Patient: sex F, age 63
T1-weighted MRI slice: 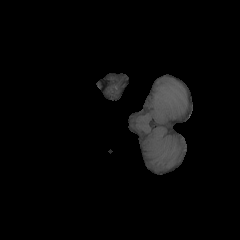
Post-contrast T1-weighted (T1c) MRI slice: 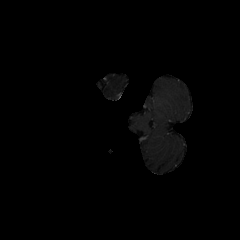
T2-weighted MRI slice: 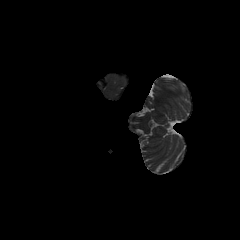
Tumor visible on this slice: no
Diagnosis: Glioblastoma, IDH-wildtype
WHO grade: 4